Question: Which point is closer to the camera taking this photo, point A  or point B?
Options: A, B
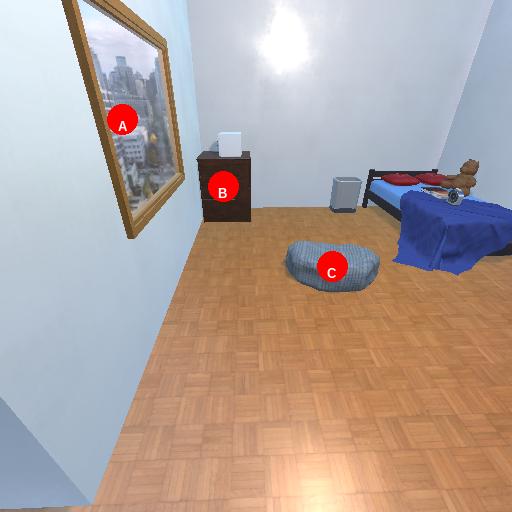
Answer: A